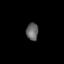
Tissue: lung
Cell type: Epithelial cells
Senescence score: 0.1275
Nuclear area (px): 205
Mean DAPI intensity: 101.117